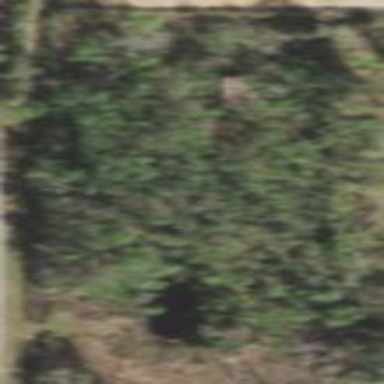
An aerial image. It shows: Mixed leaf woodland.